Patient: sex F, age 54
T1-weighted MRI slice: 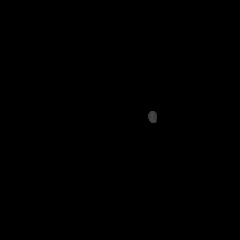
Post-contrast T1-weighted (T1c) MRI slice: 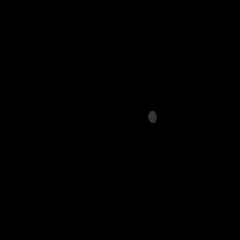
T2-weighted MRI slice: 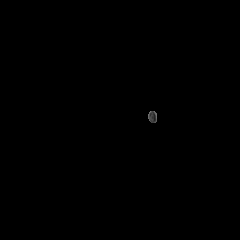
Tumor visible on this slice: no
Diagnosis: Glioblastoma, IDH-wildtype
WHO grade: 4